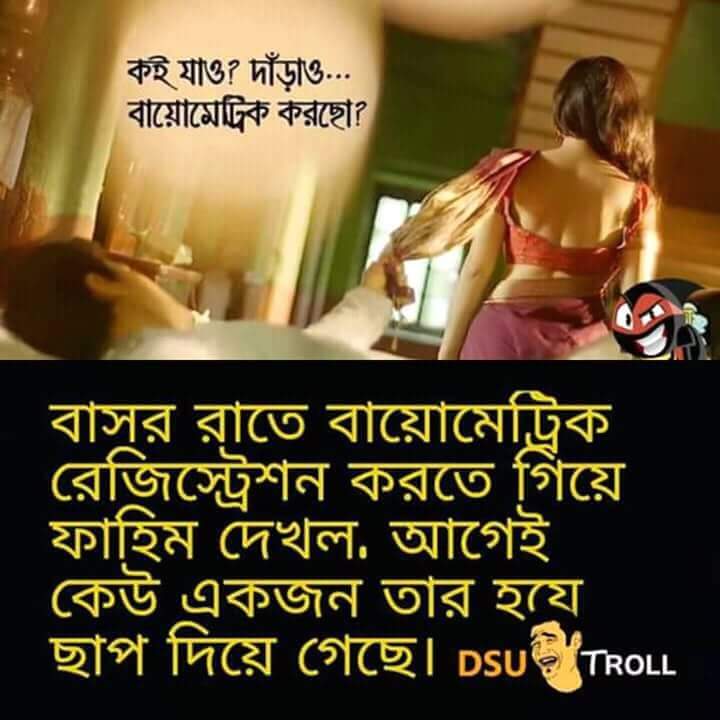
Caption: কই যাও ? দাঁড়াও ... বায়োমেট্রিক করছো ?     বাসর রাতে বায়োমেট্রিক রেজিস্ট্রেশন করতে গিয়ে ফাহিম দেখল , আগেই কেউ একজন তার হয়ে ছাপ দিয়ে গেছে ।
Label: hate